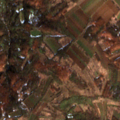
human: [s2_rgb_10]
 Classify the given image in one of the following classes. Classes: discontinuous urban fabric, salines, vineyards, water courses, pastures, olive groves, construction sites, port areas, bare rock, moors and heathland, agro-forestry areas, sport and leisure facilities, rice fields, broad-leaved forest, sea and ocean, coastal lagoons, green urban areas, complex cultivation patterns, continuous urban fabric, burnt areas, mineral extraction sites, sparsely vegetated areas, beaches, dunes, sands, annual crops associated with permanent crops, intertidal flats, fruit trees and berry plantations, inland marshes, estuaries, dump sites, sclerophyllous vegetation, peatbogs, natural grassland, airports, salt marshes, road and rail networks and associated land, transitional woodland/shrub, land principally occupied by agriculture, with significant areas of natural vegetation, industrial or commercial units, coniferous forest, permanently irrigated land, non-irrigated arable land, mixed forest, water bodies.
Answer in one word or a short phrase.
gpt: non-irrigated arable land, complex cultivation patterns, land principally occupied by agriculture, with significant areas of natural vegetation, broad-leaved forest